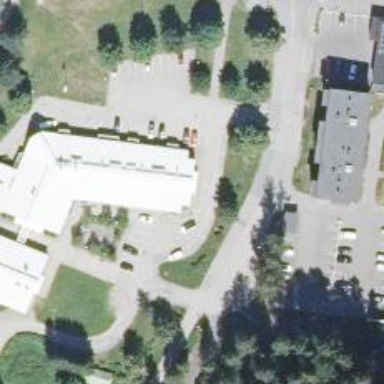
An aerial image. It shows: Pharmacy providing healthcare services.